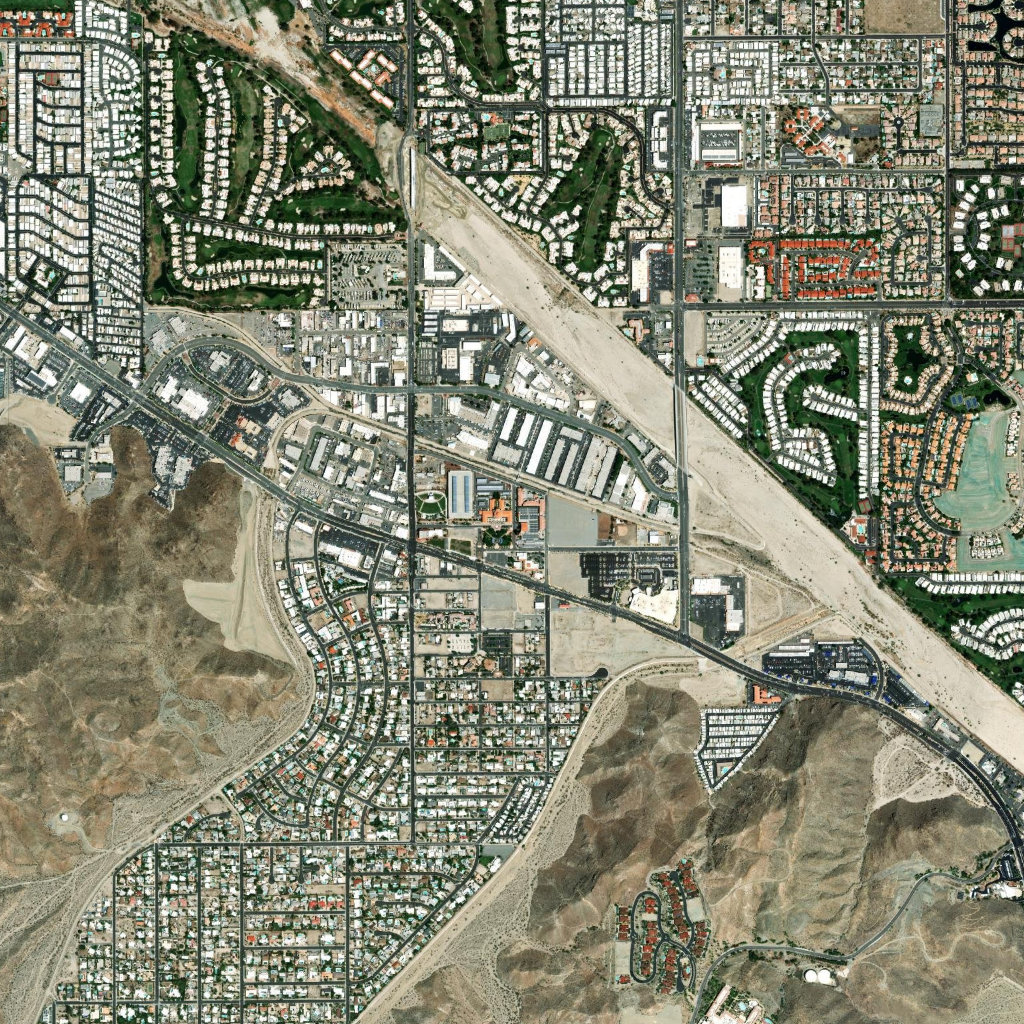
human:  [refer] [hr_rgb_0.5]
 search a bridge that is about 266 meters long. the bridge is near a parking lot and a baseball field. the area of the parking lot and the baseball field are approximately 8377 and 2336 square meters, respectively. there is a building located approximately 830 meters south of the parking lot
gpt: <box>[[66, 37, 66, 46, 0]]</box>